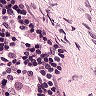
Metastatic tissue present: no